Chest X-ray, AP view. Patient: 16 years old, sex M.
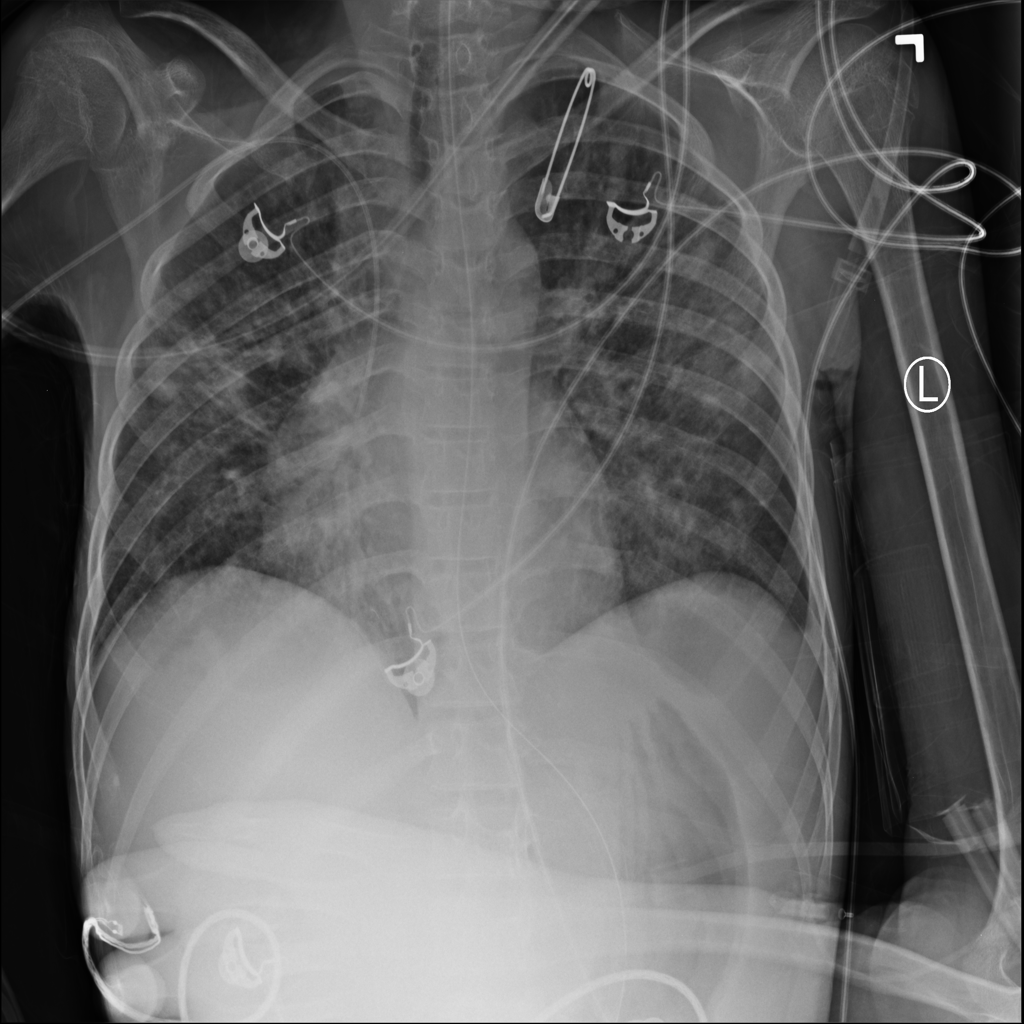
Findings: Infiltration